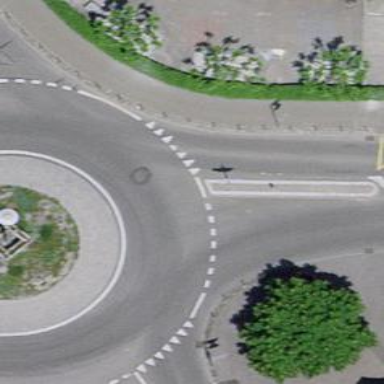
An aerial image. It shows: Road with "give way" sign.